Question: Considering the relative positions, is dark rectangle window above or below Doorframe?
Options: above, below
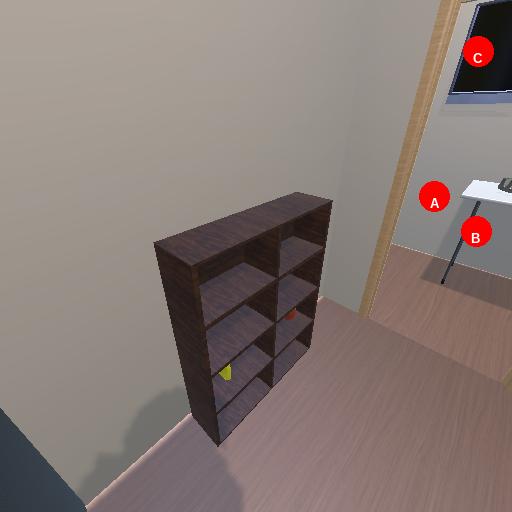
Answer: above